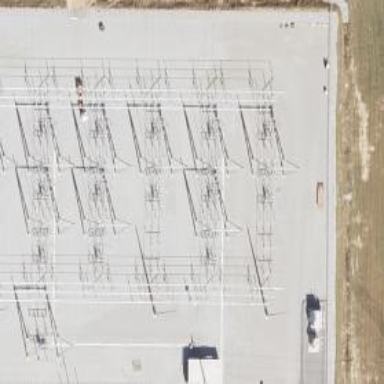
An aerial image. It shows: Switch for power supply.